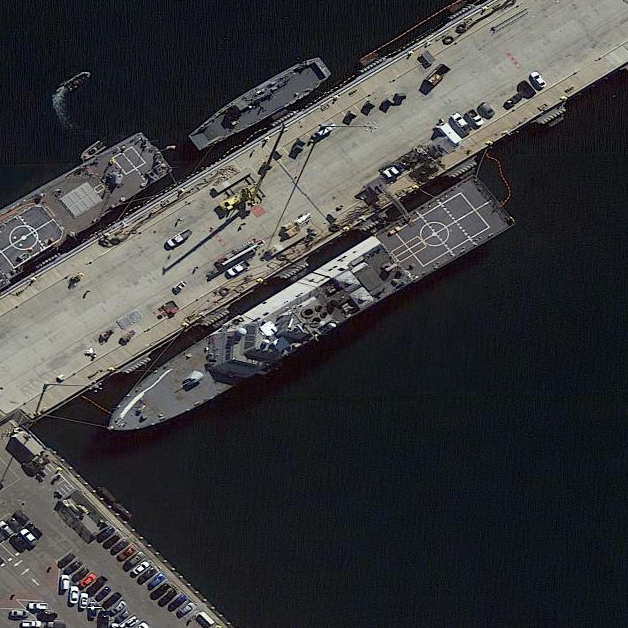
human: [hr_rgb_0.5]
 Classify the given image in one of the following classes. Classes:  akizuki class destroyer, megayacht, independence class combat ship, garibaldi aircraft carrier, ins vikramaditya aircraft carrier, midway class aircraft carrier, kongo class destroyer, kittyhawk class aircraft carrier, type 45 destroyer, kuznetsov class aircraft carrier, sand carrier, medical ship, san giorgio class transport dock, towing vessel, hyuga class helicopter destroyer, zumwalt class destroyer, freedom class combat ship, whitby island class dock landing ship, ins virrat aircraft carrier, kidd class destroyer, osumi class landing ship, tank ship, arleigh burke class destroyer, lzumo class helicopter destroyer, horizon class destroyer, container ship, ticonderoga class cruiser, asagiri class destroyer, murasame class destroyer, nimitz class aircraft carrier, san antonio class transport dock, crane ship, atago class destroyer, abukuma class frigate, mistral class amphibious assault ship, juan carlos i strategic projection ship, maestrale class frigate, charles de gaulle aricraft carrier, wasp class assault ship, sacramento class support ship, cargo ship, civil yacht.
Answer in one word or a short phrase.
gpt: Freedom class combat ship